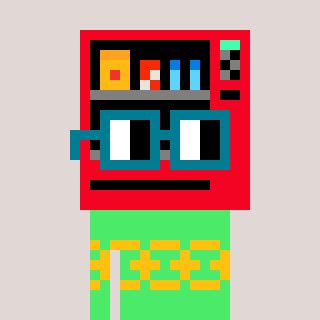
a pixel art character with square dark green glasses, a vending machine-shaped head and a teal-colored body on a warm background